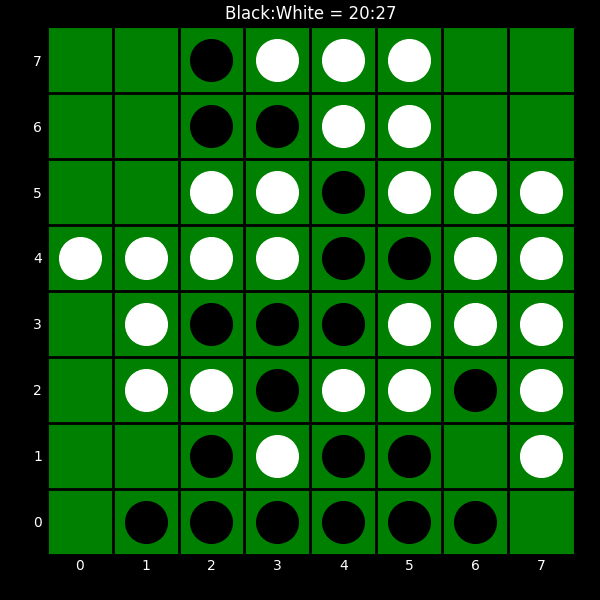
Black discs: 20
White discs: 27